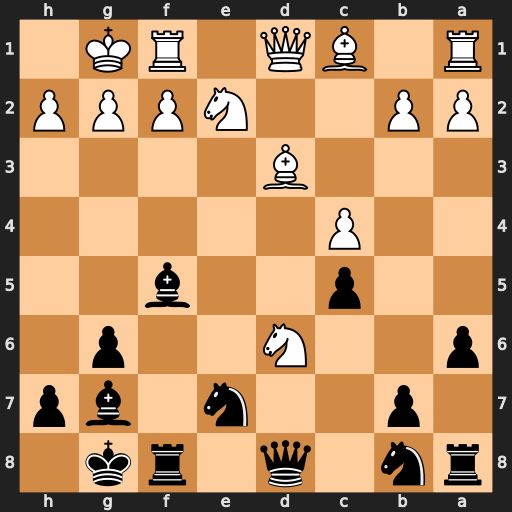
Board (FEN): rn1q1rk1/1p2n1bp/p2N2p1/2p2b2/2P5/3B4/PP2NPPP/R1BQ1RK1
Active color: b
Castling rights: -
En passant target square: -
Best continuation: Qxd6 Bxf5 Nxf5 Qxd6 Nxd6